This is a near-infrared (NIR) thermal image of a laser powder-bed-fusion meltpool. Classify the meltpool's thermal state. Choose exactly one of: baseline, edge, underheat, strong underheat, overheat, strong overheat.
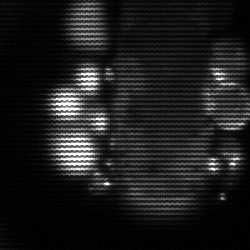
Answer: strong underheat